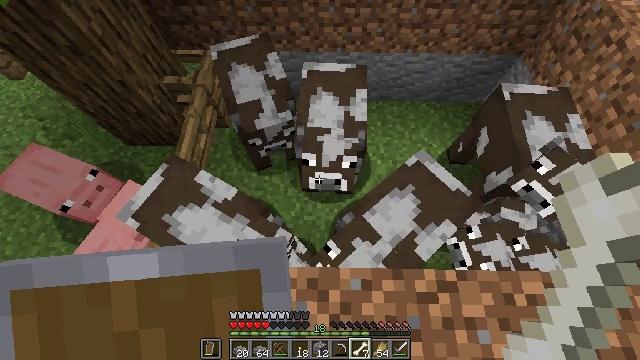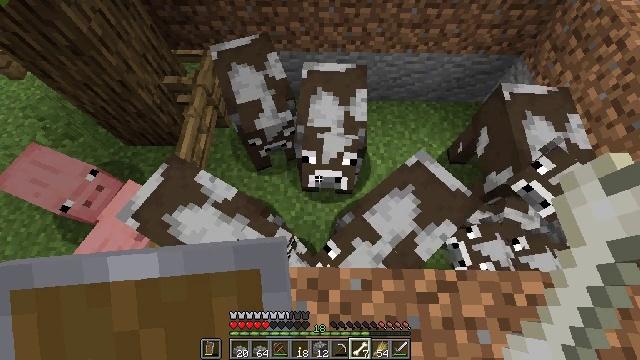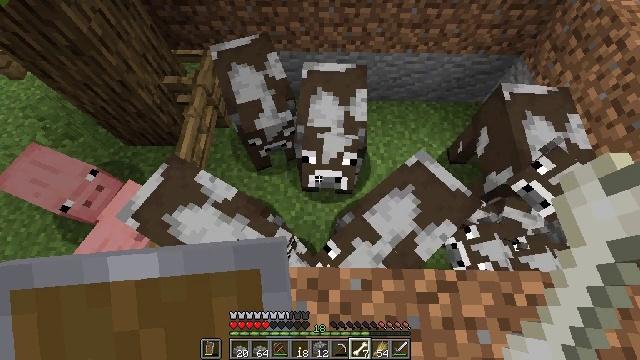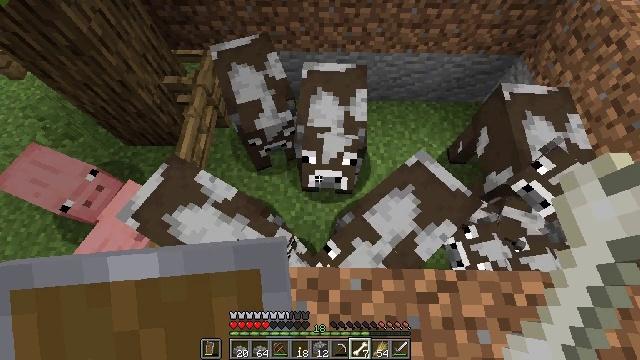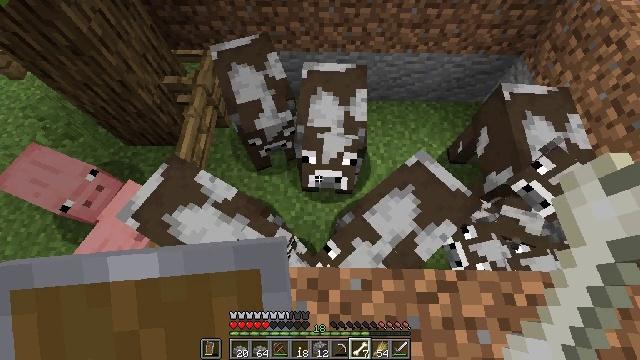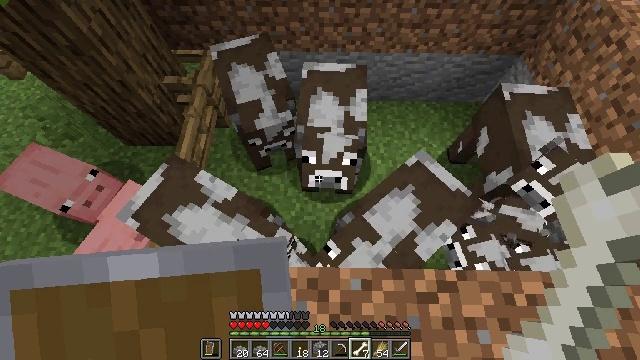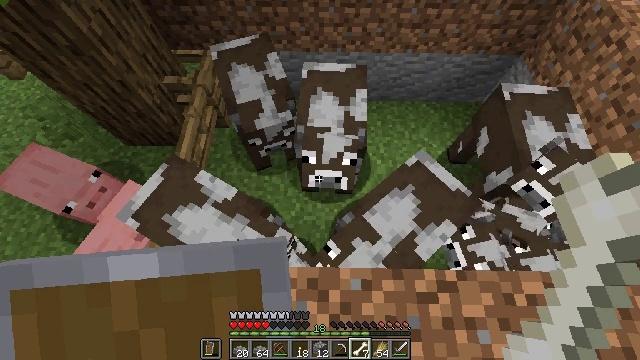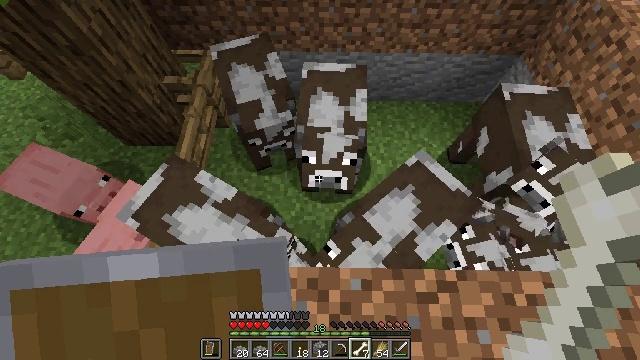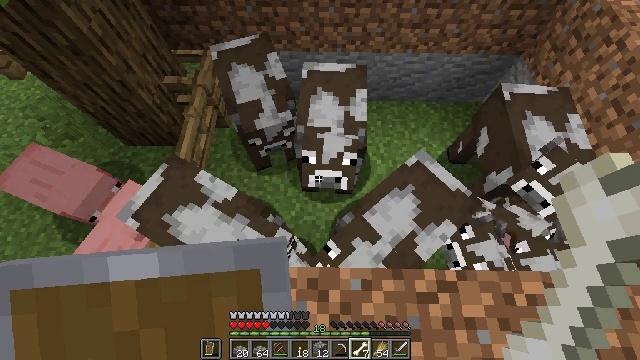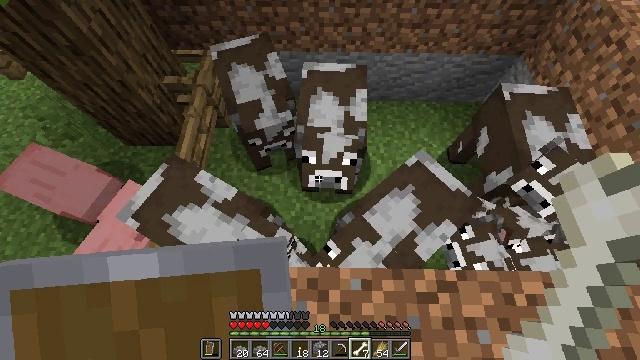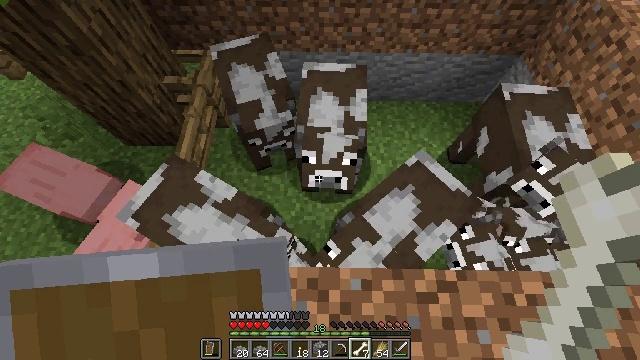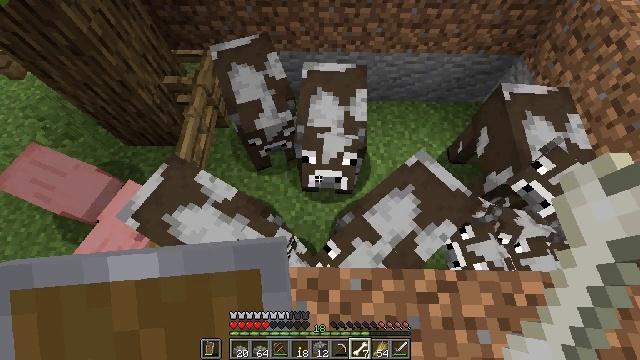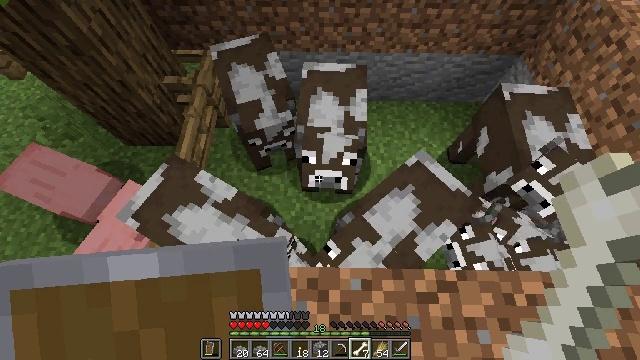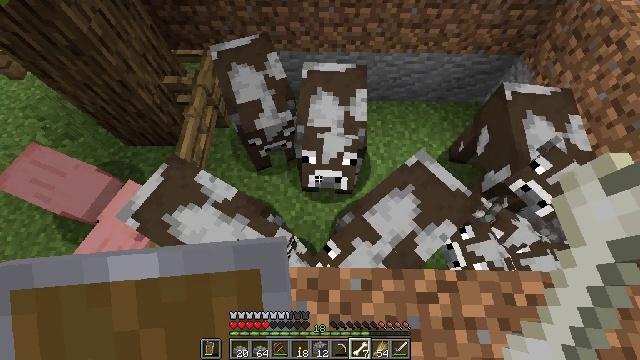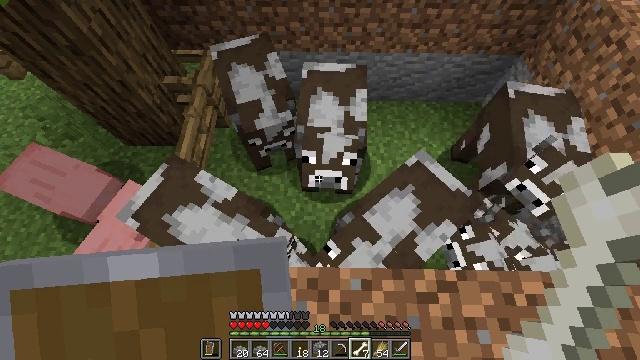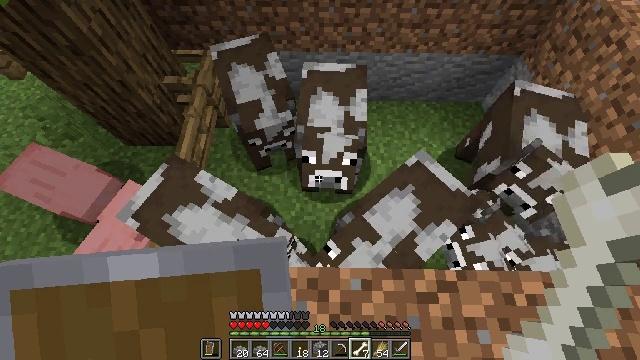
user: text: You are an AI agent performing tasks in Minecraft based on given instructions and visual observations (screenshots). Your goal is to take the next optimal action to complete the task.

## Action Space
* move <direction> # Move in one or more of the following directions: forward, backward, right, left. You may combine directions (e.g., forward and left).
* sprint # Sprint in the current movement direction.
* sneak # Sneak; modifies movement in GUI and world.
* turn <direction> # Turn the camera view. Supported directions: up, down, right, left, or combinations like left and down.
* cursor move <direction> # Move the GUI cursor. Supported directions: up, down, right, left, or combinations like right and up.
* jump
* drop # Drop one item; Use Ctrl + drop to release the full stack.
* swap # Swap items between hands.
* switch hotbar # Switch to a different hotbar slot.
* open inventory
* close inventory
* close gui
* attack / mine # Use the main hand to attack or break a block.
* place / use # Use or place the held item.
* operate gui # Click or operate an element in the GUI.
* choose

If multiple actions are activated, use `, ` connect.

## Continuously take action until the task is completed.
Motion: motion action
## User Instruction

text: Craft handy shears for collecting wool.
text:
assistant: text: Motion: no_op
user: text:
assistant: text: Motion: no_op
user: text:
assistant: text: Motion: no_op
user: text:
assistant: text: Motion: no_op
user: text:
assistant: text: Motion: no_op
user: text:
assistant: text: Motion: no_op
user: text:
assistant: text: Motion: no_op
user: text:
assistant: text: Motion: no_op
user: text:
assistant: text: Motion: no_op
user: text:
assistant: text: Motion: no_op
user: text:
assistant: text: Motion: no_op
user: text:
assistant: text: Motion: no_op
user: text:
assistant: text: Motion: no_op
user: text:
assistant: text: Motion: no_op
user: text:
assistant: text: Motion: no_op
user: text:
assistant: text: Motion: no_op
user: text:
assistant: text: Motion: no_op
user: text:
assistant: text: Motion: no_op
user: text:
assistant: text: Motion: no_op
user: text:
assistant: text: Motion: no_op
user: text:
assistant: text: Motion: no_op
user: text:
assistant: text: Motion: no_op
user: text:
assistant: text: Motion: no_op
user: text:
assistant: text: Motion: no_op
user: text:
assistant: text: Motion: no_op
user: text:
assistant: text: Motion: no_op
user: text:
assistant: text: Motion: no_op
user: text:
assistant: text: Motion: no_op
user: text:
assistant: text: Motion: no_op
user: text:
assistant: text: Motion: no_op